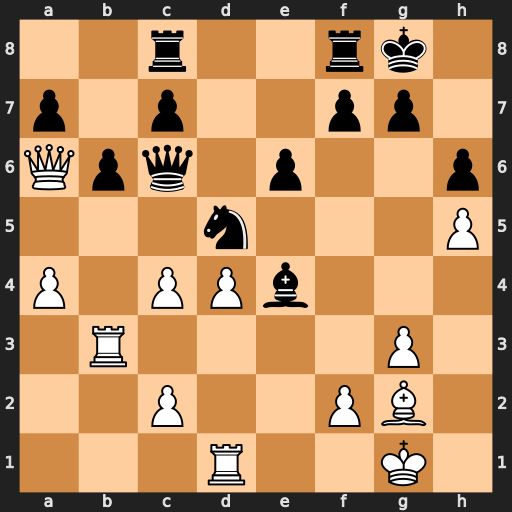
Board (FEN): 2r2rk1/p1p2pp1/Qpq1p2p/3n3P/P1PPb3/1R4P1/2P2PB1/3R2K1
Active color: w
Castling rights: -
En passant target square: -
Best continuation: Bxe4 Nb4 Bxc6 Nxa6 Bb7